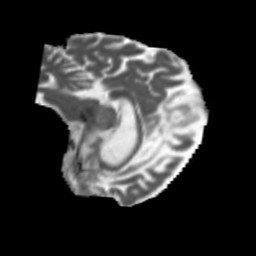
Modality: MD
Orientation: sagittal
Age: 66
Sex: female
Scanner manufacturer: siemens
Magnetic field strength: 3 T
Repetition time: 5.47 s
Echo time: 0.0854 s